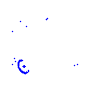
Particle: proton